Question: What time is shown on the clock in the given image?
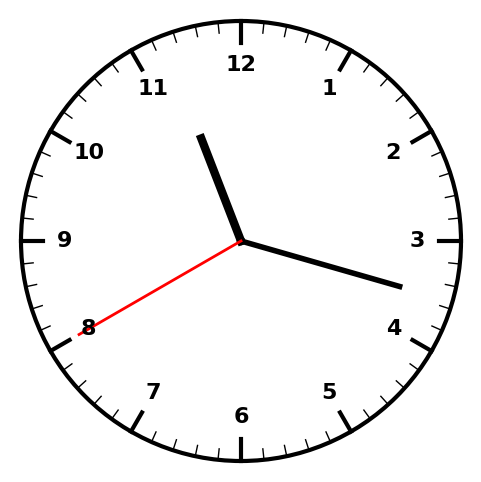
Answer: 11:17:40